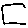
Label: house